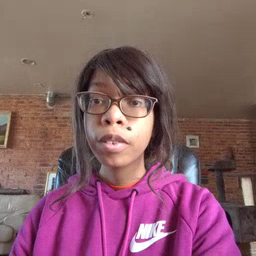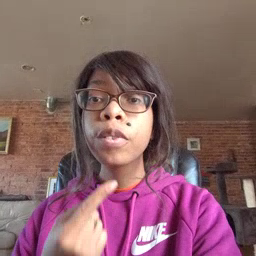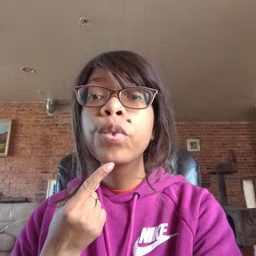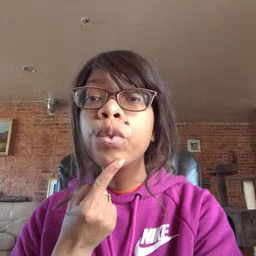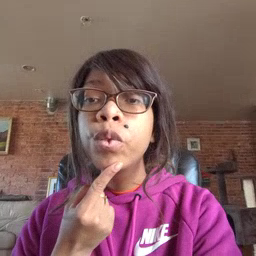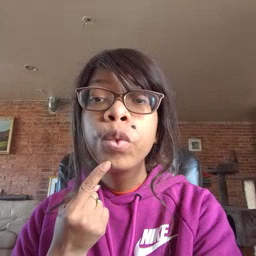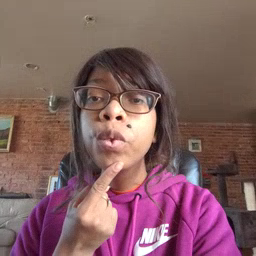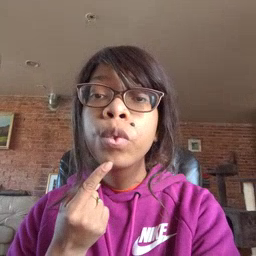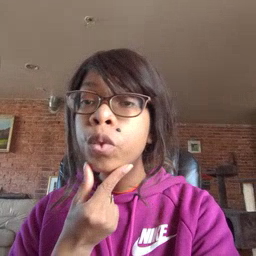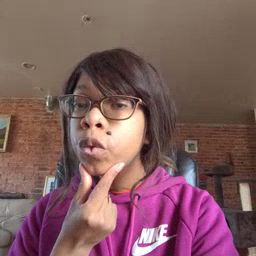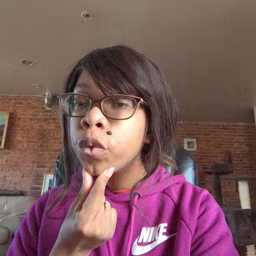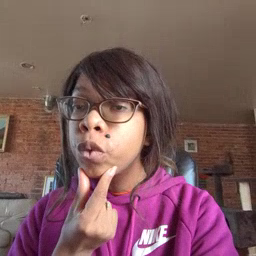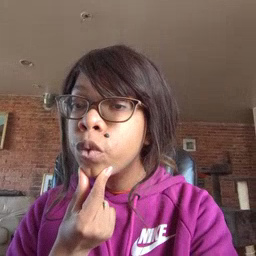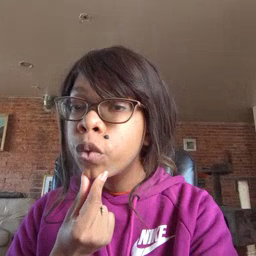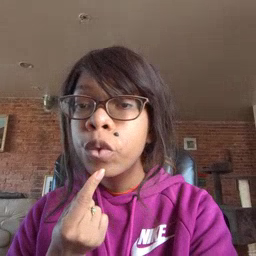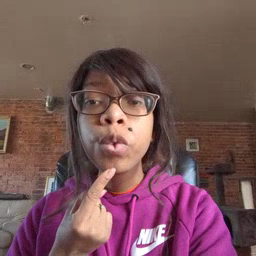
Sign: chin